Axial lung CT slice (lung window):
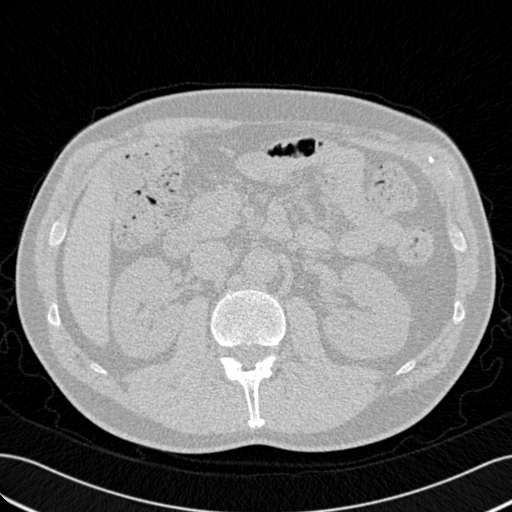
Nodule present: no